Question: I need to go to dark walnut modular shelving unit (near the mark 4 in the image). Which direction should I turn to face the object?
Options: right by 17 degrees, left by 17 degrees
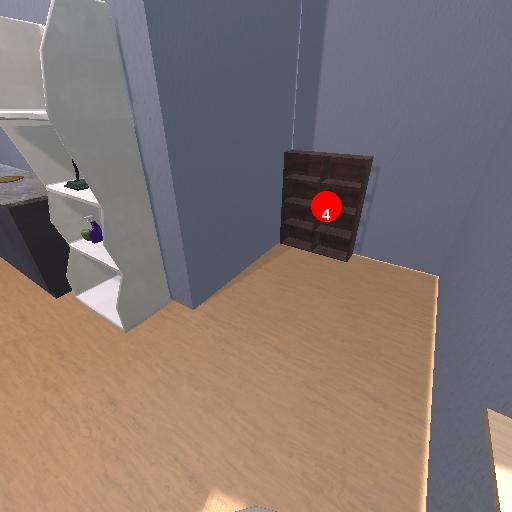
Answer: right by 17 degrees